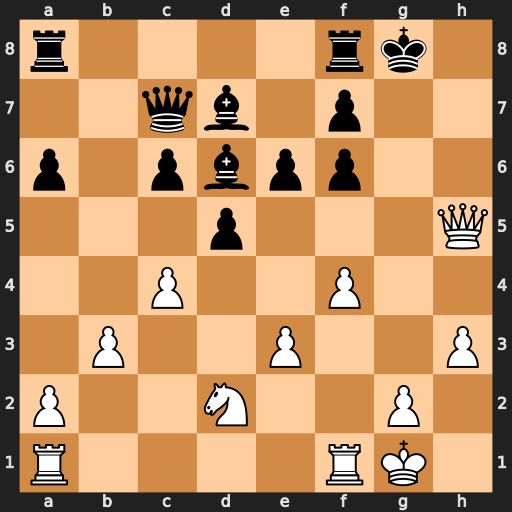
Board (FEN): r4rk1/2qb1p2/p1pbpp2/3p3Q/2P2P2/1P2P2P/P2N2P1/R4RK1
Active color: w
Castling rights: -
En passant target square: -
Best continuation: Rf3 Rfb8 Qh6